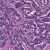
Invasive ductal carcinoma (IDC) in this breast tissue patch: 1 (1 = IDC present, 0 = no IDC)